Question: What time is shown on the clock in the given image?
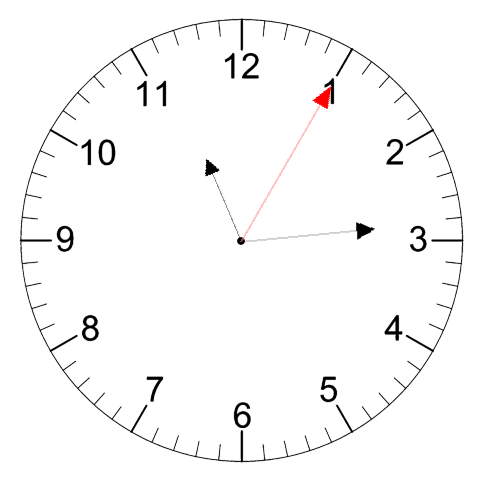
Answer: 11:14:05